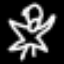
Label: angel